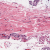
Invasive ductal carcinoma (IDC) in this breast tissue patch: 0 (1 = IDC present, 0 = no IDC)